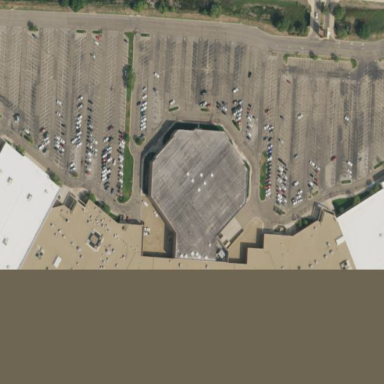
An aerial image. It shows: Department store building. It is part of larger structure.